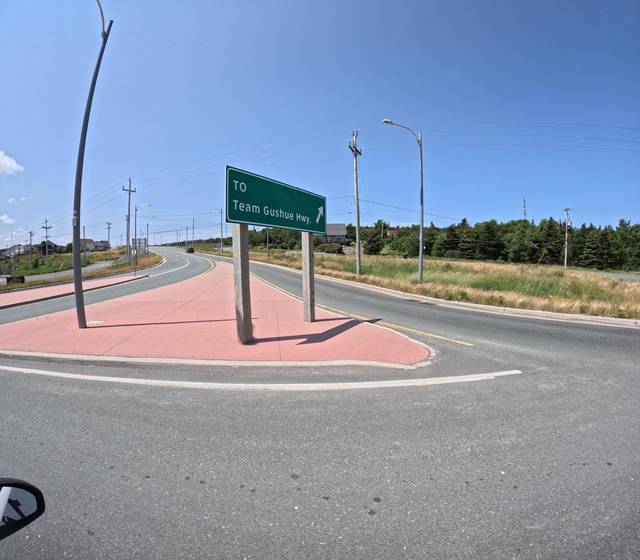
Region: Canada
Coordinates: 47.541, -52.766